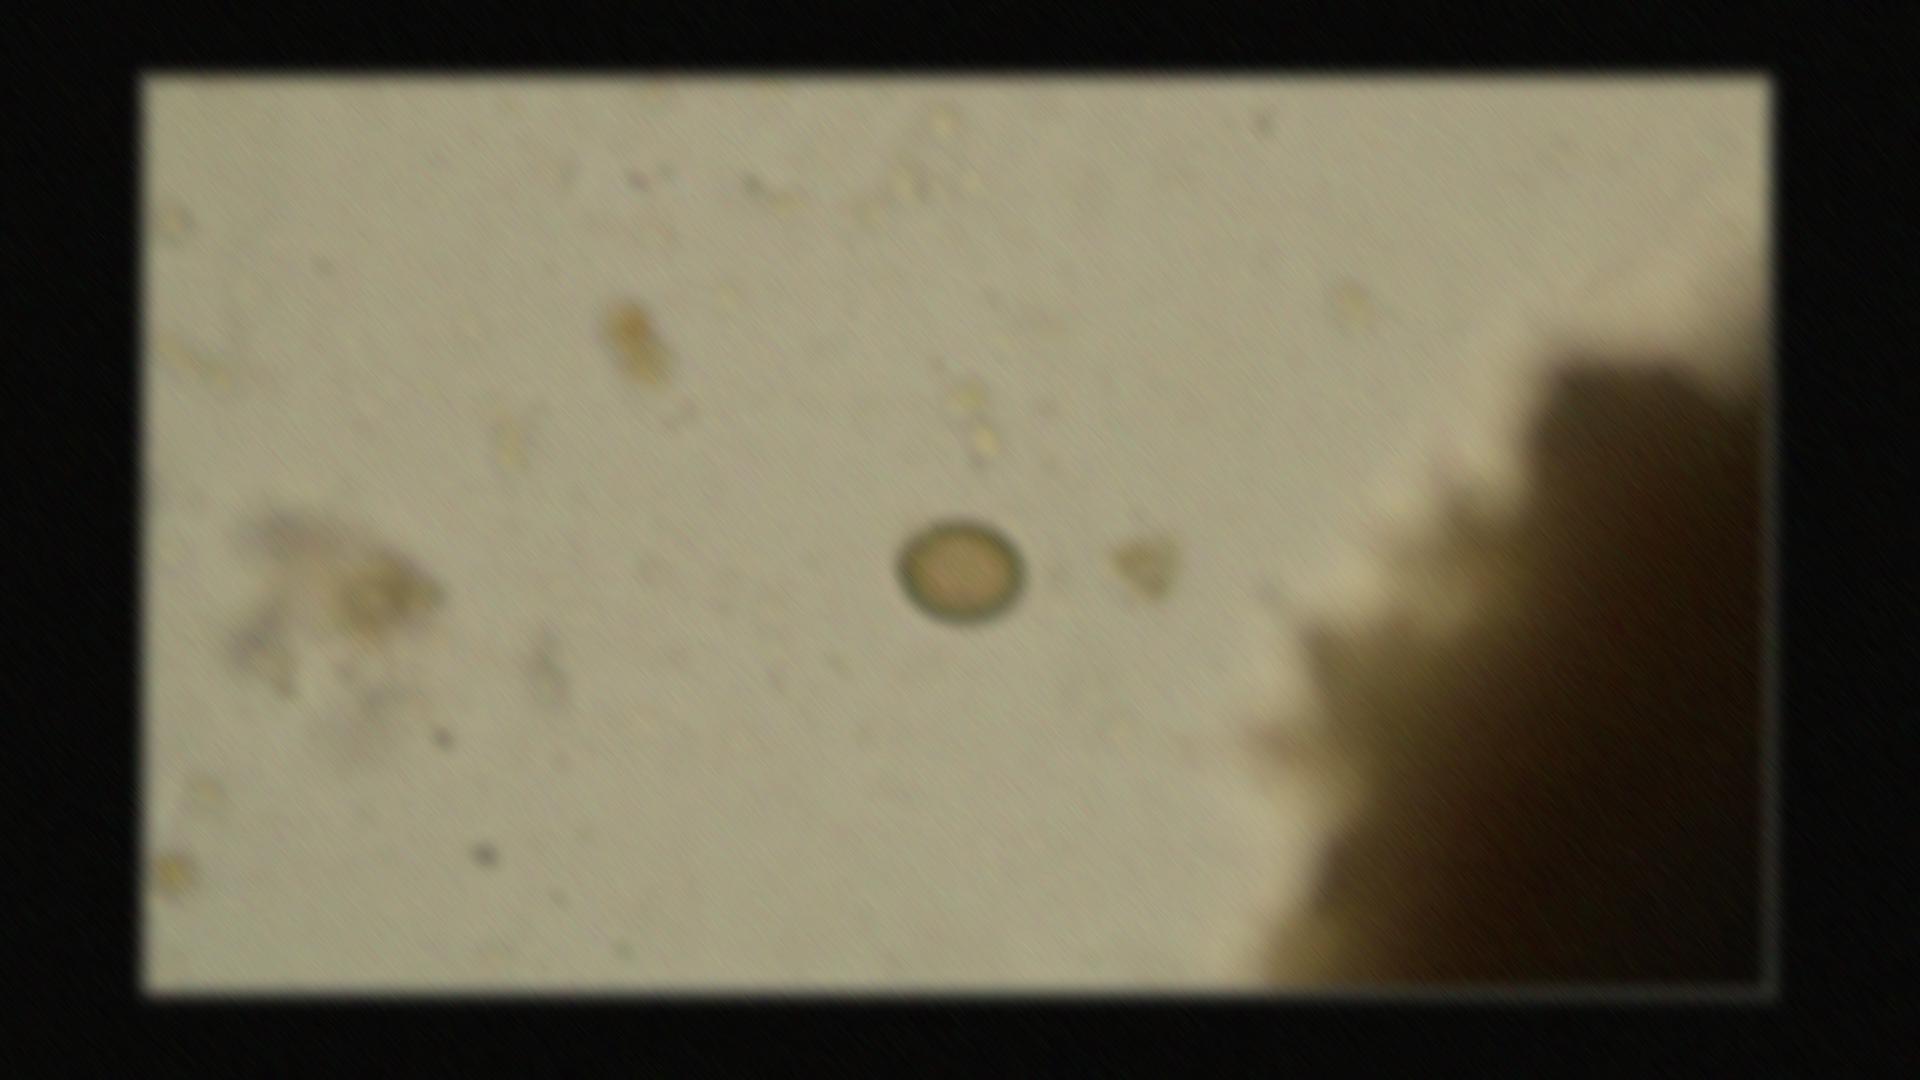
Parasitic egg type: Taenia spp. egg